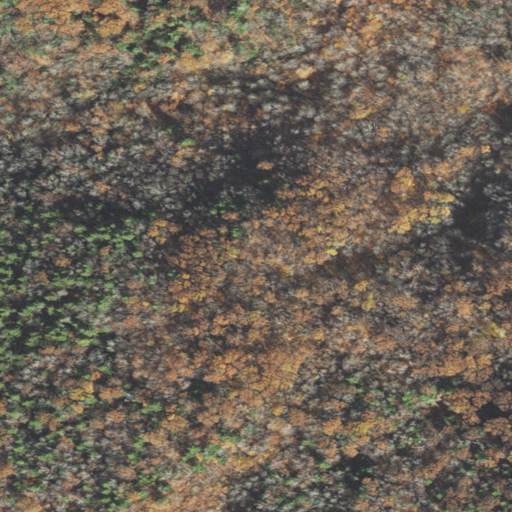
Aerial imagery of mountain in New Hampshire named Fifield Hill containing mixed forest and deciduous forest